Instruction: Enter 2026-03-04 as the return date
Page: home
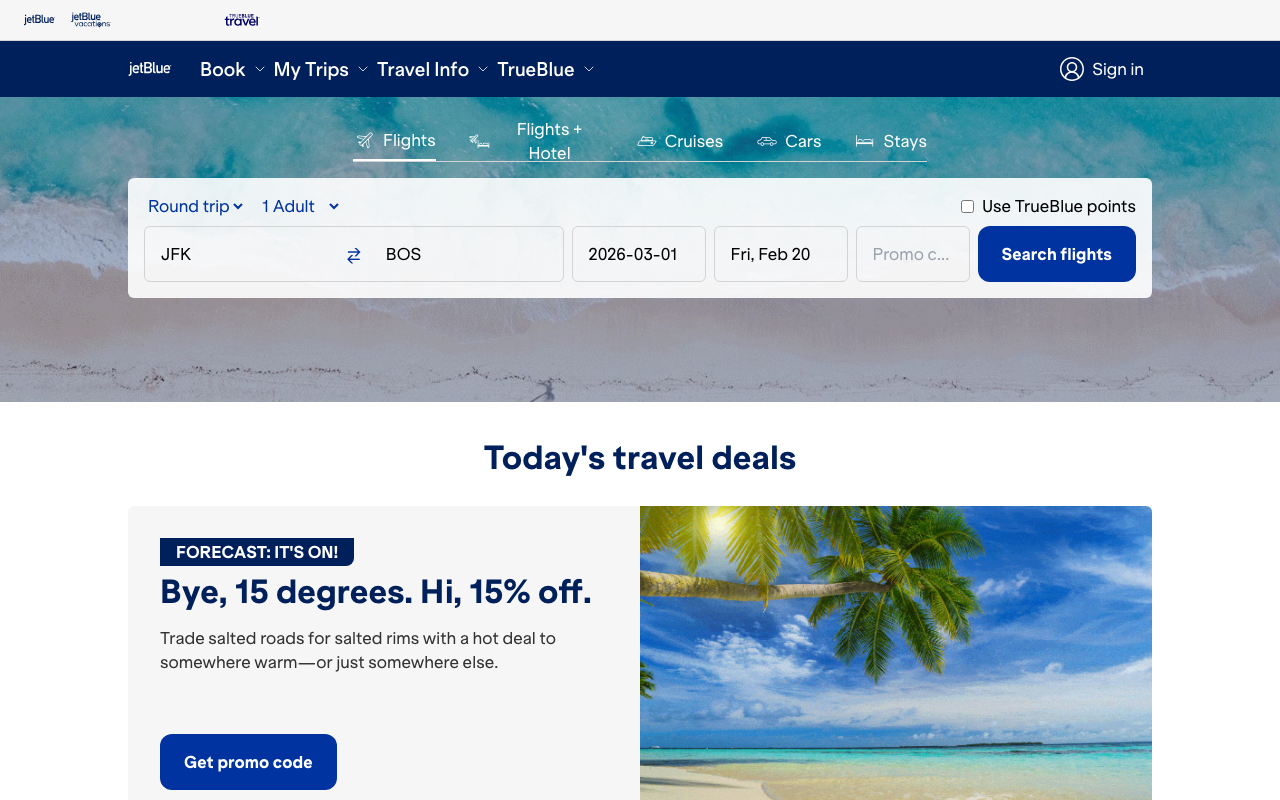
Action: type